Current action and preconditions to check: trajectory_clear

Your task: For each precondition in the list above, predict whether it will hold at this action.

Consider the current scene as observed from the mobile robot's camera, and analyze the predicted future states of all dynamic agents (e.g., people, animals, vehicles, or any moving entities) within the NEXT SECOND.

IMPORTANT: Only answer "very likely" if you are absolutely certain—based on strong, clear evidence—that a dynamic agent will violate the precondition in the predicted future state. Do NOT answer "very likely" for unlikely, ambiguous, or low-probability risks.

Ask yourself for each precondition: Is there a high probability, with clear and convincing evidence, that the predicted future states of any dynamic agent will interfere with the predicted future state of the currently executing action within the NEXT SECOND, causing that precondition to fail?

Assess the risk level based on these predictions. Use "likely" or "very likely" if motions create a clear risk of interference.

Use "neutral" or "improbable" if agents are nearby but their predicted paths are clearly diverging or non-conflicting.

Failure Risk Categories: "very improbable", "improbable", "neutral", "likely", "very likely"

Answer Format: Output ONLY the probability_of_failure value from these categories: "very improbable", "improbable", "neutral", "likely", "very likely"

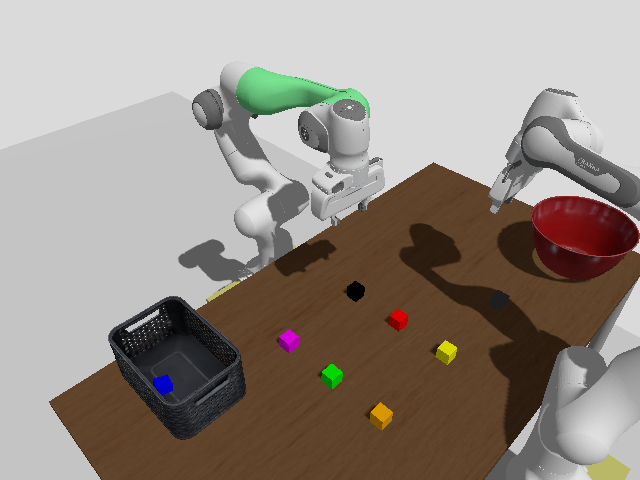

Answer: very improbable